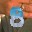
Label: 8